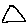
Label: triangle